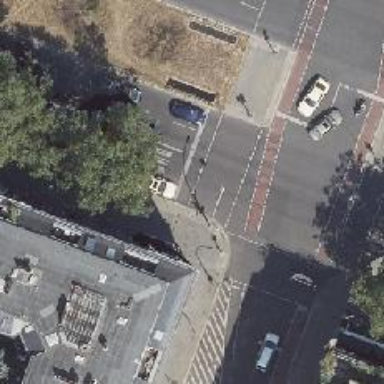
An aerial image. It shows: Road with traffic signals.